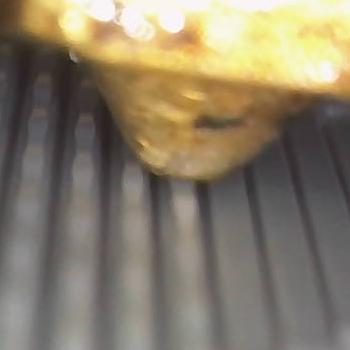
Flow rate: 48%